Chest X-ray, PA view. Patient: 20 years old, sex F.
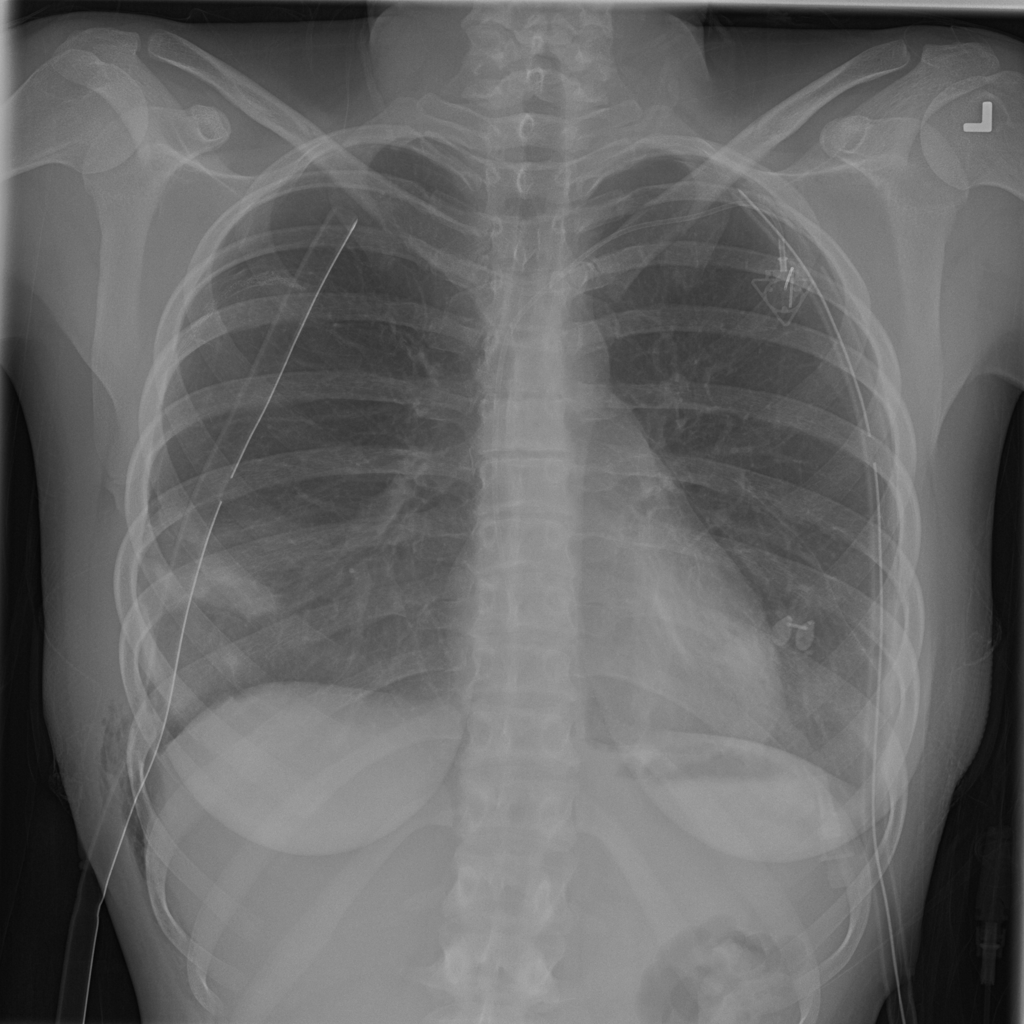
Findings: Pneumothorax